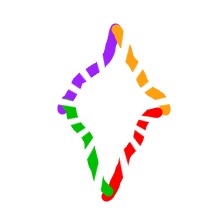
Shape: rhombus